Field crop: maize
Growth stage: 2
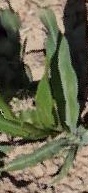
Species: maize